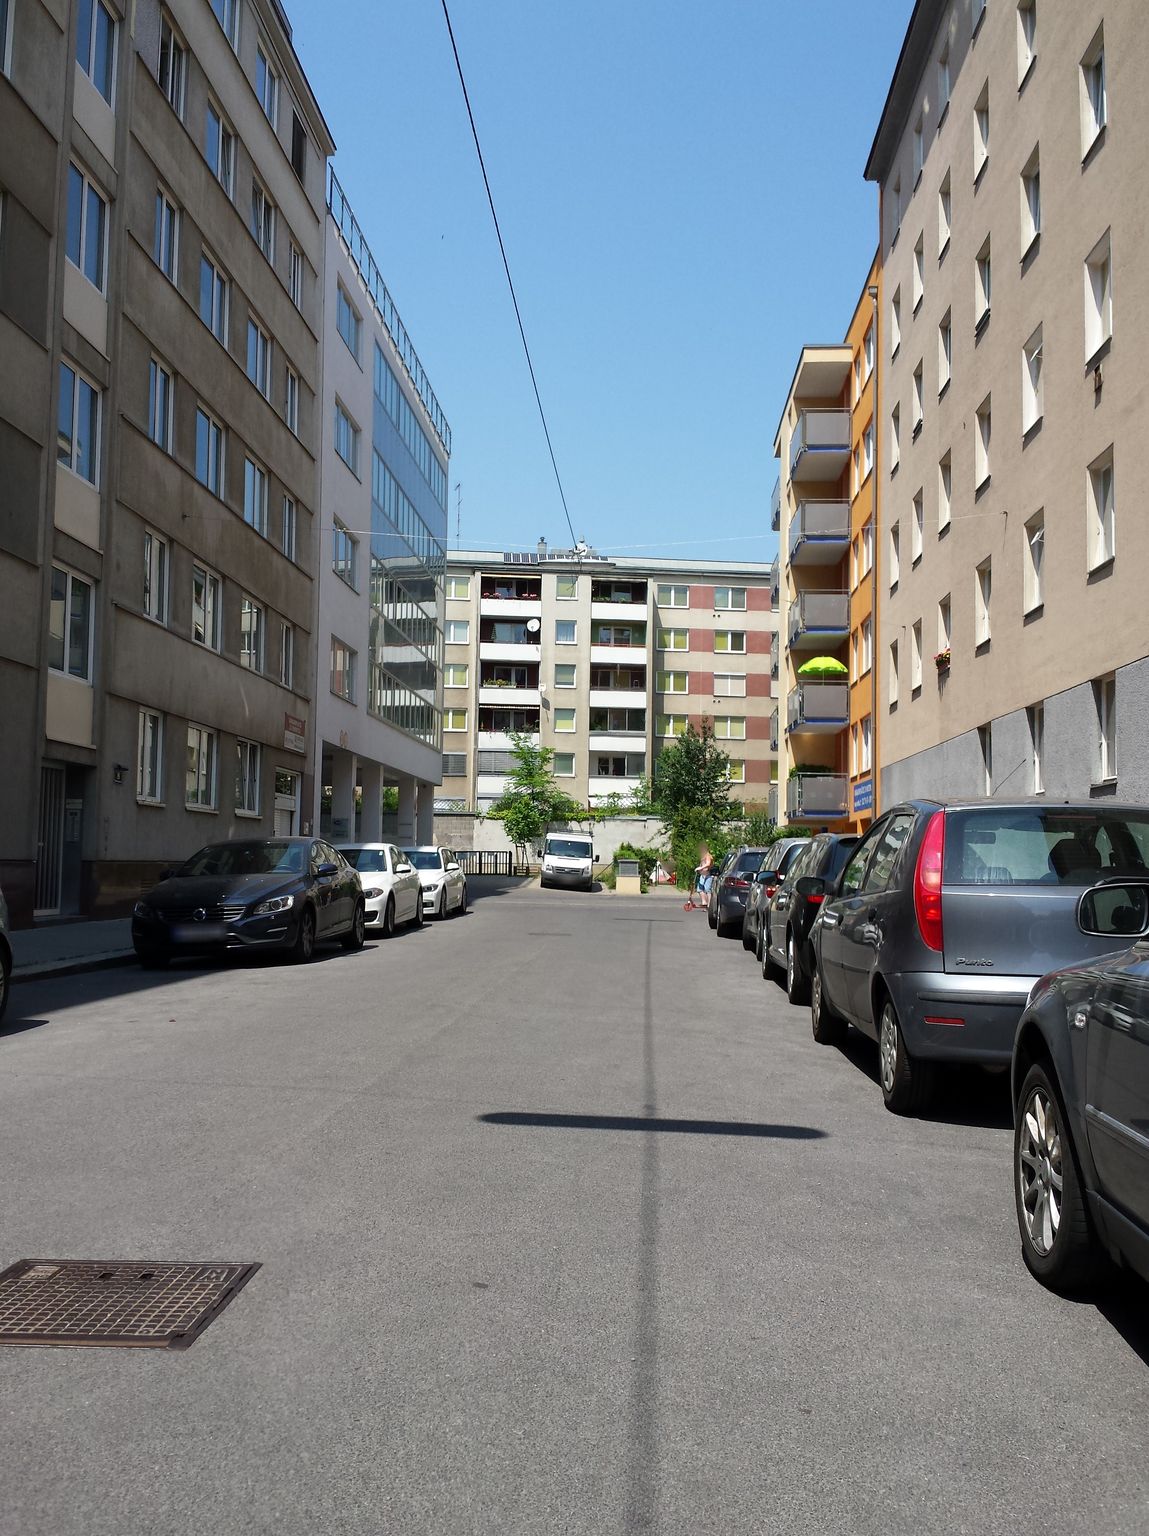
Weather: clear
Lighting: day
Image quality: good
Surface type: driving surface
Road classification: footway, residential, service
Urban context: urban centre
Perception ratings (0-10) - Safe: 5.61, Lively: 7.62, Beautiful: 6.91, Boring: 1.31, Depressing: 2.4, Wealthy: 8.75